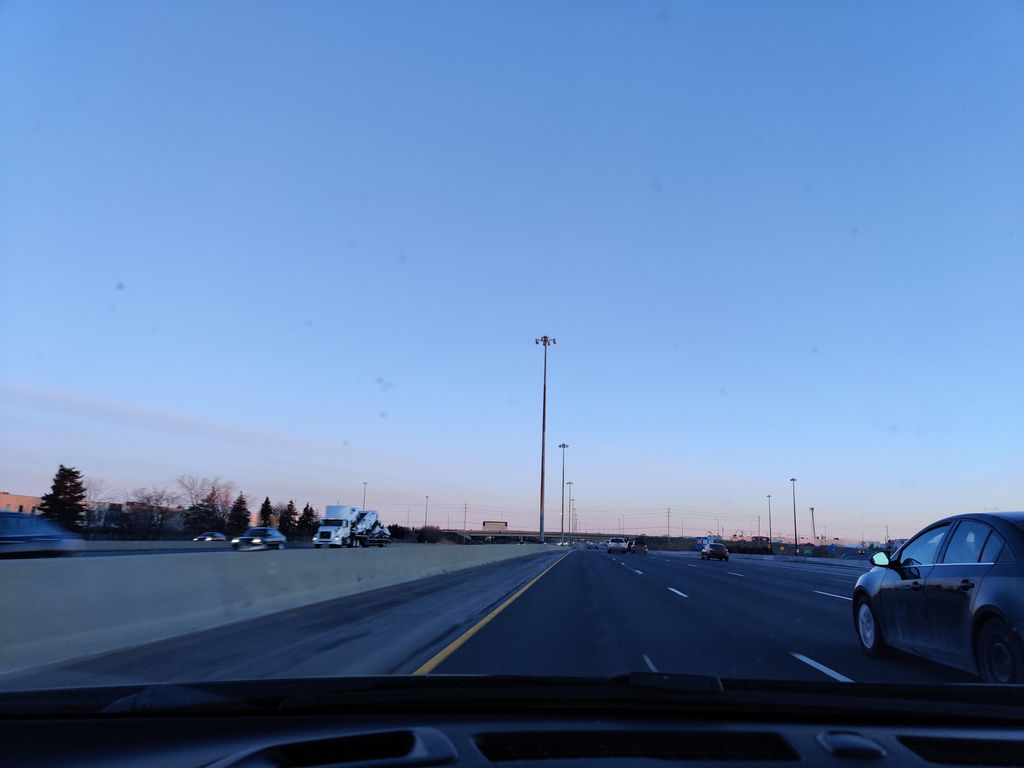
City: toronto